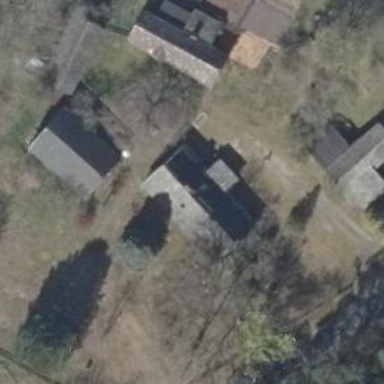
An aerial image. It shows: Simple and straightforward house.